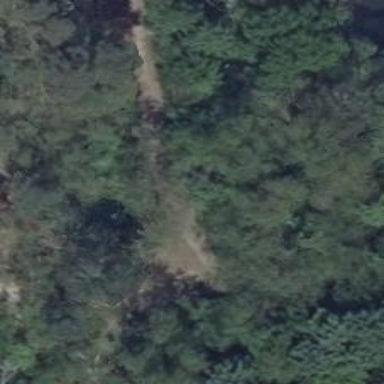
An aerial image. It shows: Compacted path road.